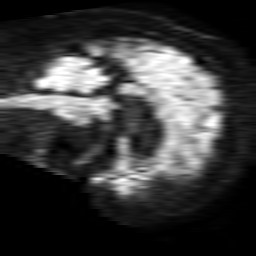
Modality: TRACE
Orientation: sagittal
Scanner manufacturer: philips
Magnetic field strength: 1.5 T
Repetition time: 3.779 s
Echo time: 0.07039 s